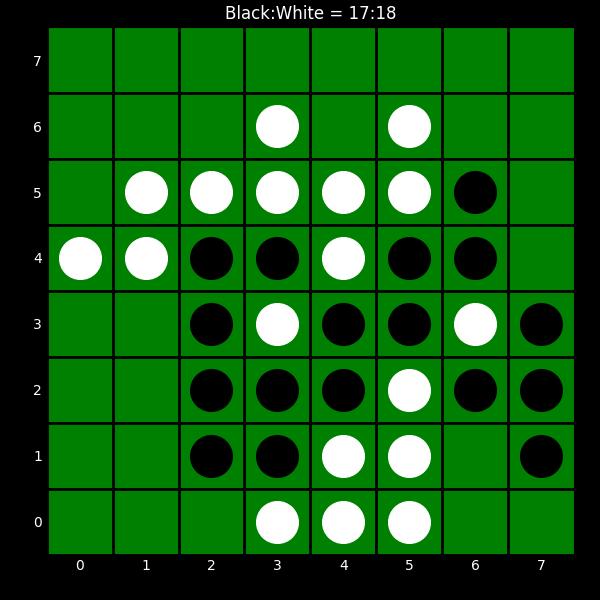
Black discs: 17
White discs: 18